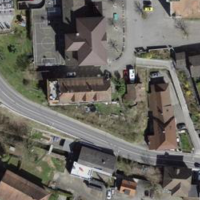
EUNIS habitat code: 54
Species observed at this site:
Coloeus monedula
Falco tinnunculus
Corvus corone